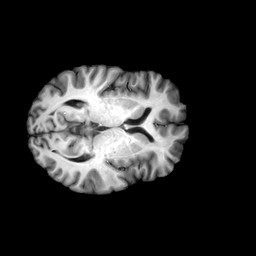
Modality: T1w
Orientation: axial
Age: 29
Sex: female
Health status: ill